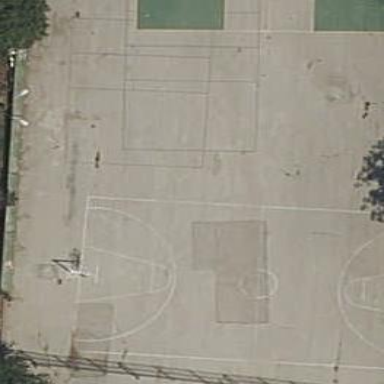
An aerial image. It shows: Paved basketball court in pitch area.